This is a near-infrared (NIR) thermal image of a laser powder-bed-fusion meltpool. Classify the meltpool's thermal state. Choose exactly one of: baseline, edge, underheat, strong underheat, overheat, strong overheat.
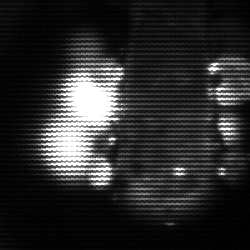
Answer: strong underheat